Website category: sports
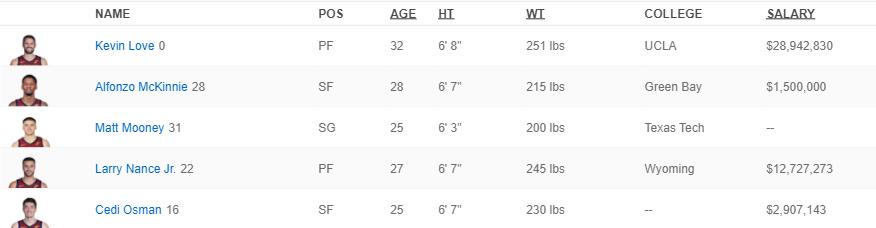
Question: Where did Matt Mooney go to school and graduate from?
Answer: Texas Tech

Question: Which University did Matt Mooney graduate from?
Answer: Texas Tech

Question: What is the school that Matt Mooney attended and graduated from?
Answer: Texas Tech

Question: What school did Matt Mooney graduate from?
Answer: Texas Tech

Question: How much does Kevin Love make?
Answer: $28,942,830

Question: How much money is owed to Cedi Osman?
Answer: $2,907,143

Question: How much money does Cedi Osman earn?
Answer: $2,907,143

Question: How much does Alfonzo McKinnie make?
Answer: $1,500,000

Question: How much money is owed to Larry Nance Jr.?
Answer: $12,727,273

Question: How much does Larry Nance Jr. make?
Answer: $12,727,273

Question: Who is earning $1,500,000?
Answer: Alfonzo McKinnie

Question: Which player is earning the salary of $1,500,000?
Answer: Alfonzo McKinnie

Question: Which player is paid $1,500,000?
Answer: Alfonzo McKinnie

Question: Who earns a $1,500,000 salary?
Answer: Alfonzo McKinnie

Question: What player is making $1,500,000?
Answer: Alfonzo McKinnie

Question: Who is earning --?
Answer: Matt Mooney

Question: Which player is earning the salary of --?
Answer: Matt Mooney

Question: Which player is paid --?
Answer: Matt Mooney

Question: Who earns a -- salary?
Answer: Matt Mooney

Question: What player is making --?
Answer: Matt Mooney

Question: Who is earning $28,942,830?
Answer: Kevin Love

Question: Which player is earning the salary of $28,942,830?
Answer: Kevin Love

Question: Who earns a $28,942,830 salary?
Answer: Kevin Love

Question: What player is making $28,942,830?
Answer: Kevin Love

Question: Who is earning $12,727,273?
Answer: Larry Nance Jr.

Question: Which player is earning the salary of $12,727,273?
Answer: Larry Nance Jr.

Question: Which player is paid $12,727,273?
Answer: Larry Nance Jr.

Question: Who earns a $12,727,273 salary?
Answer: Larry Nance Jr.

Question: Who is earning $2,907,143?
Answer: Cedi Osman

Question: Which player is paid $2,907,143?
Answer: Cedi Osman

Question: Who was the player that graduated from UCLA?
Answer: Kevin Love

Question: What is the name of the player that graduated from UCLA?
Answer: Kevin Love

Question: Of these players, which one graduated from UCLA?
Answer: Kevin Love

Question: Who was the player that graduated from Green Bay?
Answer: Alfonzo McKinnie

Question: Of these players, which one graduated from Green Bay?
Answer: Alfonzo McKinnie

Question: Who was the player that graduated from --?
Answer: Cedi Osman

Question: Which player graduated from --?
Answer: Cedi Osman

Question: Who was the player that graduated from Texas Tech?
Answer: Matt Mooney

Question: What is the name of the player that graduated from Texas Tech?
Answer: Matt Mooney

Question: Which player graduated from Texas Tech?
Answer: Matt Mooney

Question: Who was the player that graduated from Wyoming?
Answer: Larry Nance Jr.

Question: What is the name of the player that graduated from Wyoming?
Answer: Larry Nance Jr.

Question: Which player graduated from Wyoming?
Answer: Larry Nance Jr.